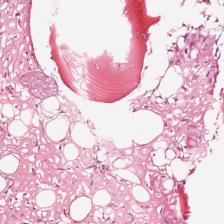
Label: Viable